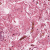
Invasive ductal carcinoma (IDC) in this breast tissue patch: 0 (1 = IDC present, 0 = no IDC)